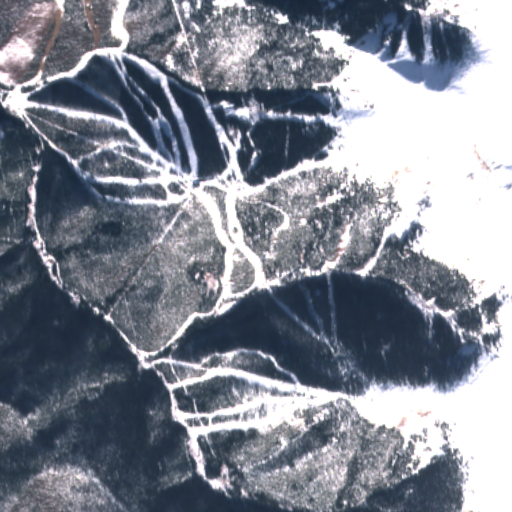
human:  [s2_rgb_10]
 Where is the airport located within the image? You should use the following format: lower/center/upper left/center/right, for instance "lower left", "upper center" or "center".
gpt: There is no airport in the image.